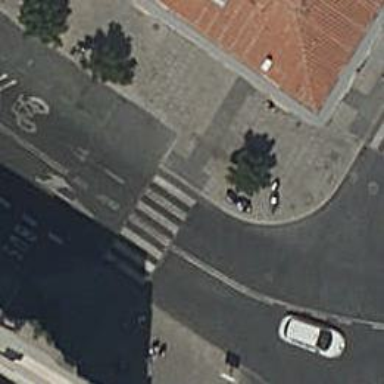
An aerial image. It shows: Uncontrolled road crossing.